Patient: sex M, age 69
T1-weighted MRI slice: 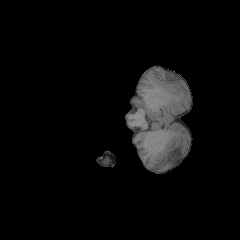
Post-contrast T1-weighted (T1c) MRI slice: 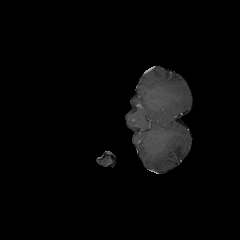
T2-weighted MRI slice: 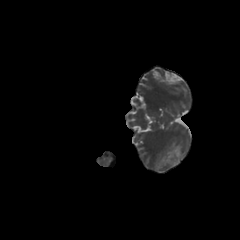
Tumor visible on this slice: no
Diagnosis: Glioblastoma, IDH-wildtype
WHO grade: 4